Question: Count the number of objects in the diagram.
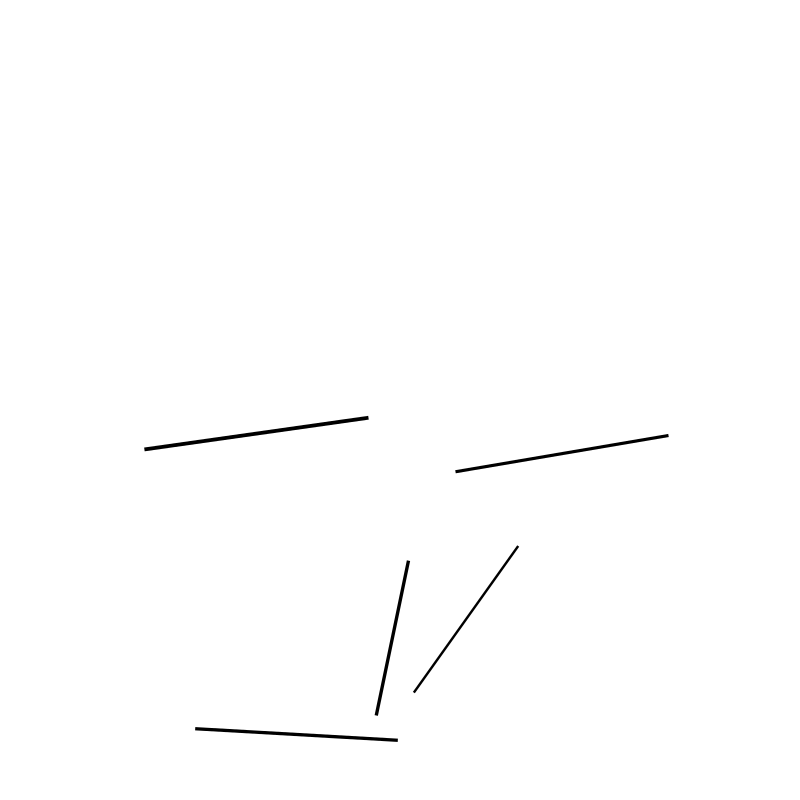
Answer: 5